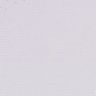
Metastatic tissue present: no